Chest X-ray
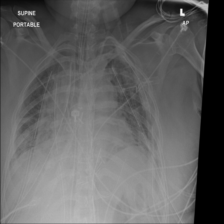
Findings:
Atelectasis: negative
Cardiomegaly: negative
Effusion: negative
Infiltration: negative
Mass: negative
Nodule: negative
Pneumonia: negative
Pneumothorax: negative
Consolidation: negative
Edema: negative
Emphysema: negative
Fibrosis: negative
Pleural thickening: negative
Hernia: negative